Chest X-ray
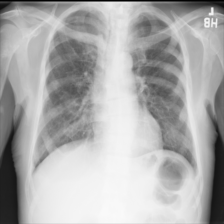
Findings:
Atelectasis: negative
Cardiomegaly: negative
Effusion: positive
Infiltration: negative
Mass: negative
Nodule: negative
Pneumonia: negative
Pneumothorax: negative
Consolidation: negative
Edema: negative
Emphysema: negative
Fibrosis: negative
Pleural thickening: negative
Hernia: negative